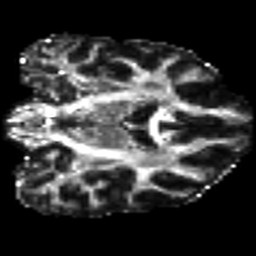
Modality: FA
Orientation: coronal
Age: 29
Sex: male
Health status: ill
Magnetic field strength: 3 T
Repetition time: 9 s
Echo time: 0.093 s